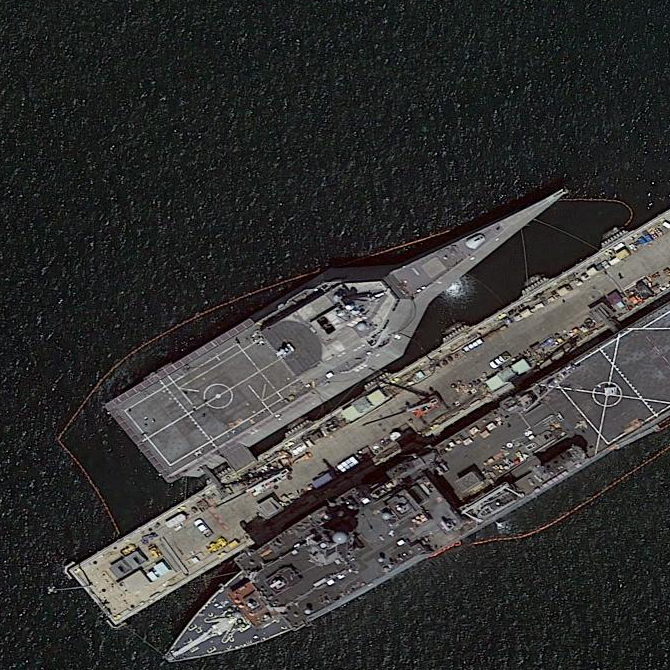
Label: Independence-class_combat_ship